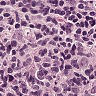
Metastatic tissue present: no